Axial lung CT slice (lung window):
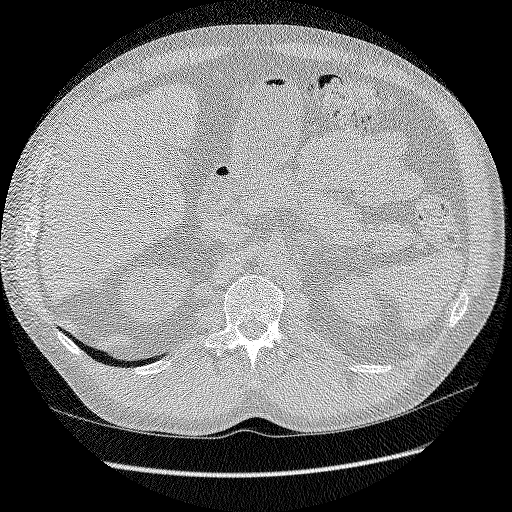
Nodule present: no